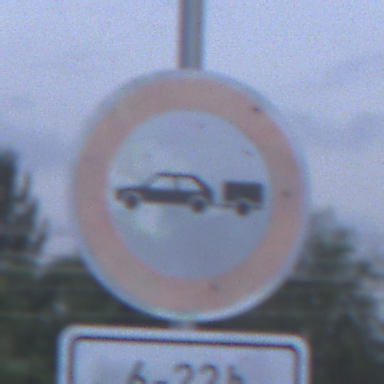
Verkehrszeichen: VerbotPersonenkraftwagenMitAnhaenger
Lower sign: ZeitangabenMitBeschraenkungAufWochentage4
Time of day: SunriseSunset
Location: Outdoor (Suburban)
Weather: PartlyCloudy
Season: NotSpecified
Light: Natural